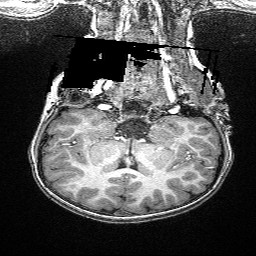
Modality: T1w
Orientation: sagittal